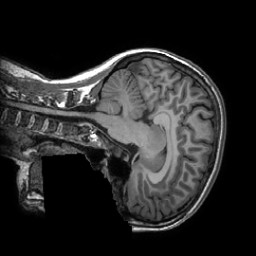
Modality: T1w
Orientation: sagittal
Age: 28
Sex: female
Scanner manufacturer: ge
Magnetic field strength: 3 T
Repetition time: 0.007348 s
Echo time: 0.003036 s